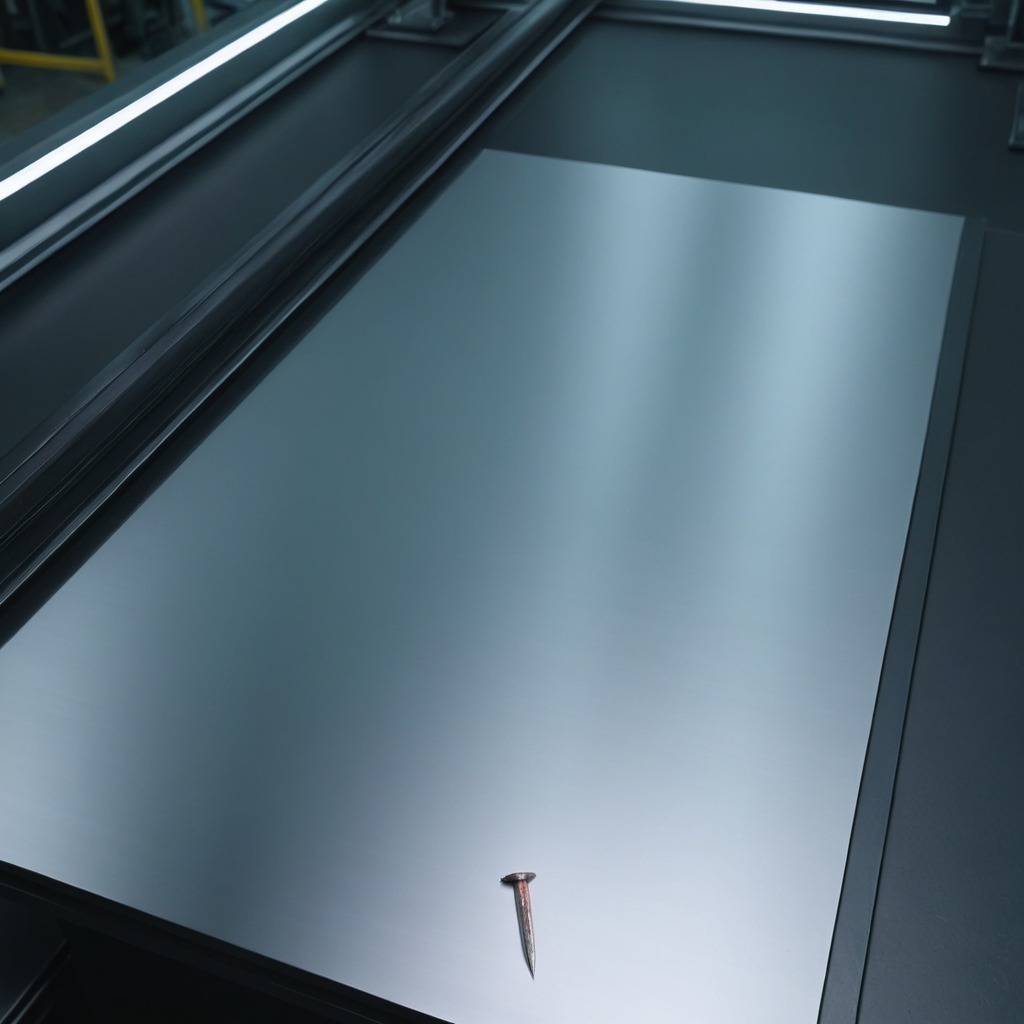
A nail is lying on a metal table in a machine shop under fluorescent lights.